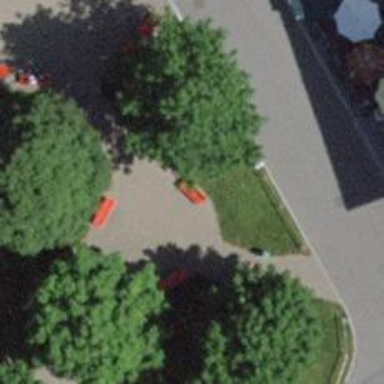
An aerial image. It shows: Bench for seating.